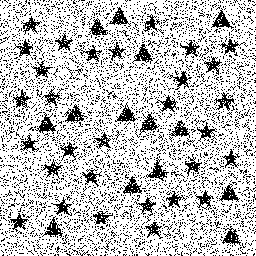
Squares: 0
Triangles: 14
Stars: 30
Total shapes: 44